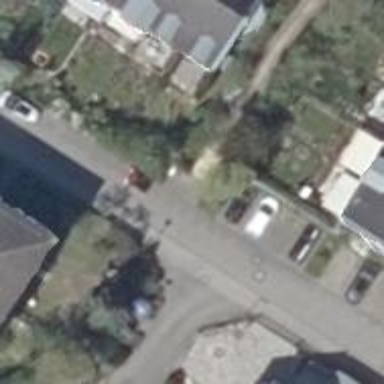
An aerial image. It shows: Residential road.